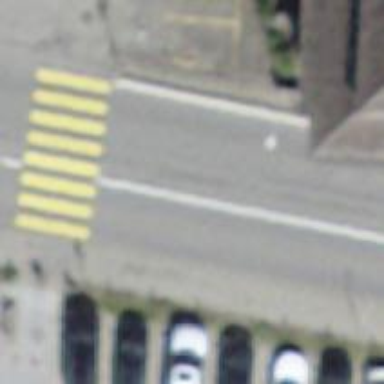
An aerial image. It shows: Zebra crossing on the road.